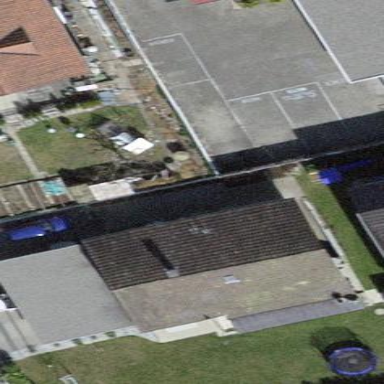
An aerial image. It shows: Building with tiled roof.